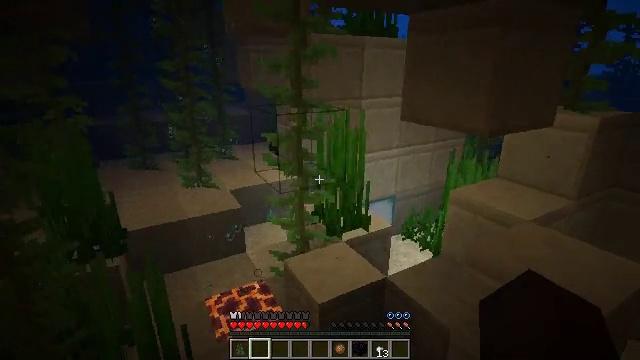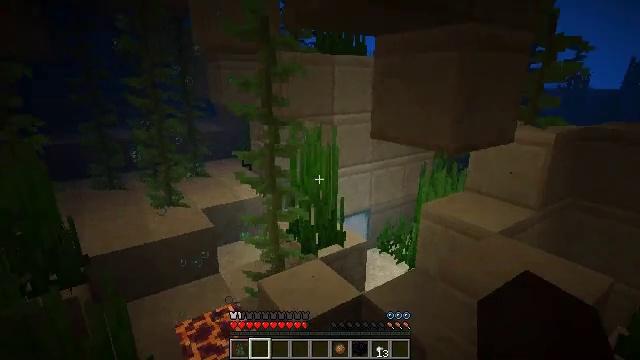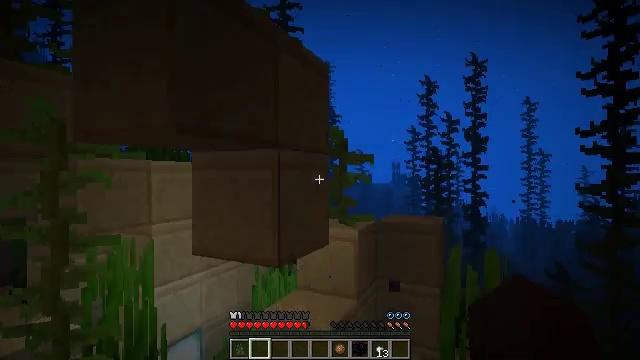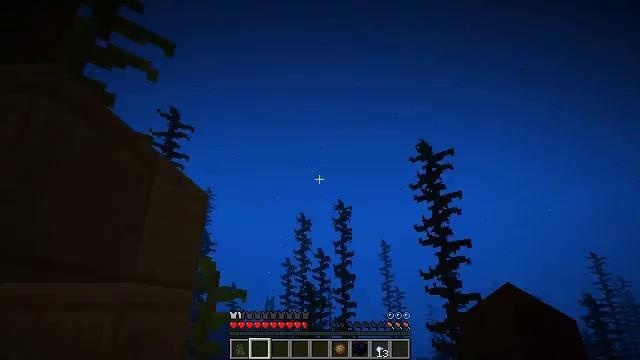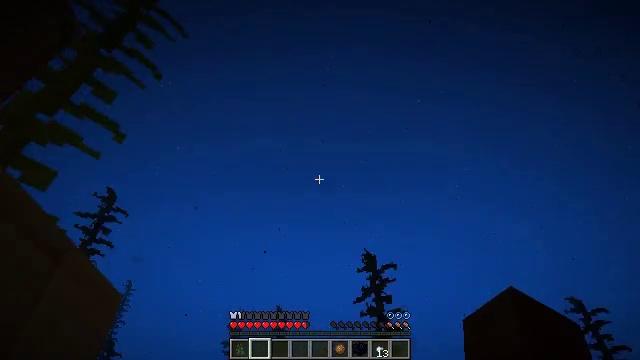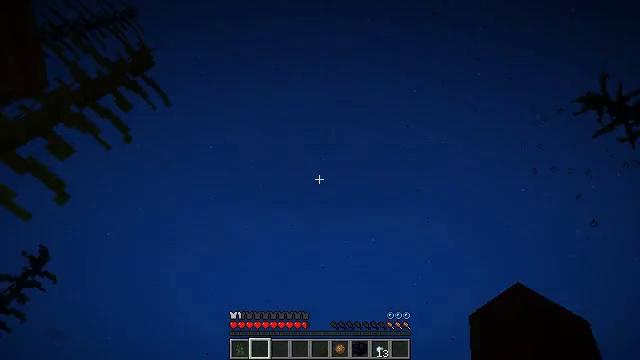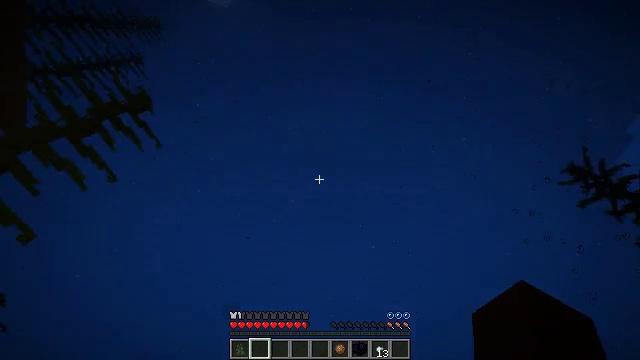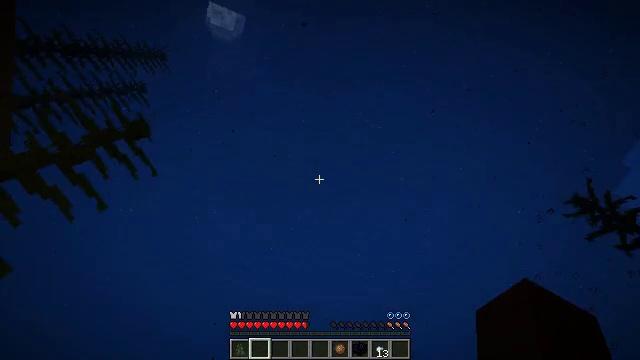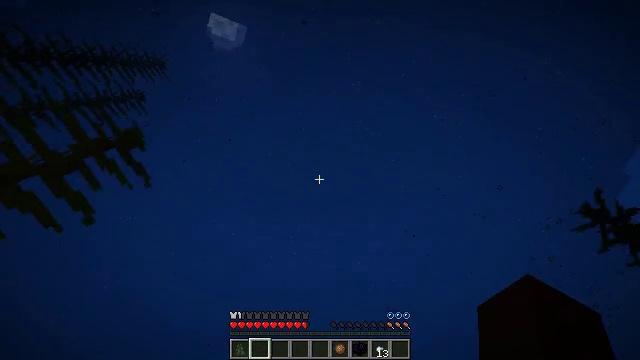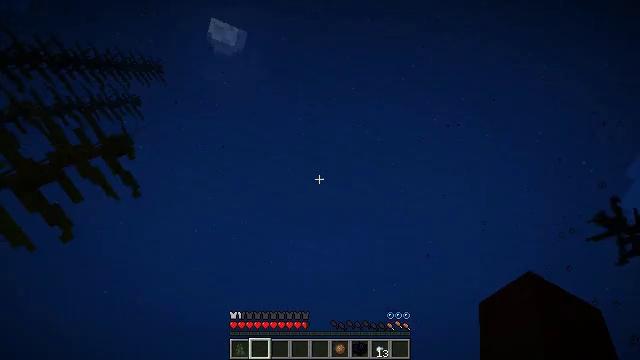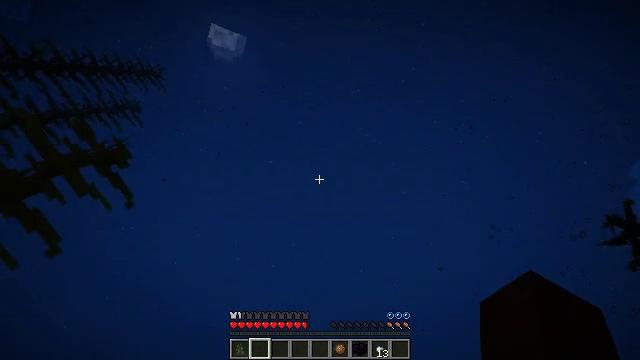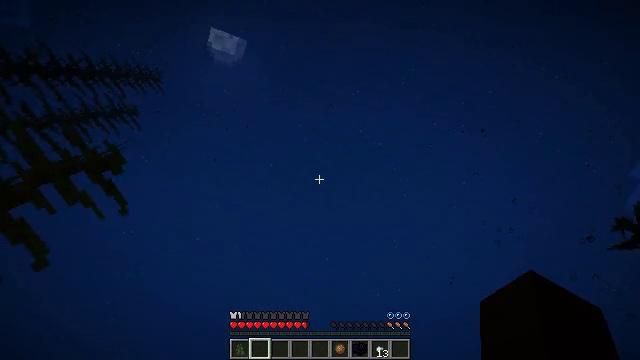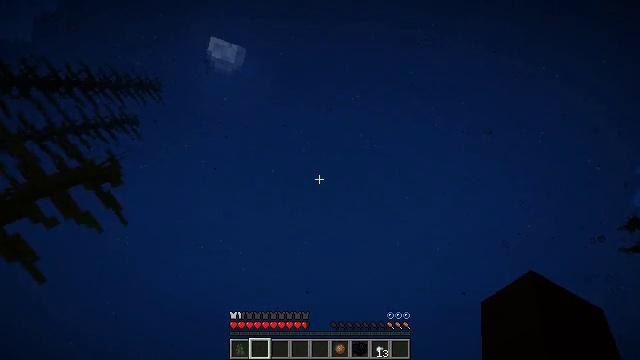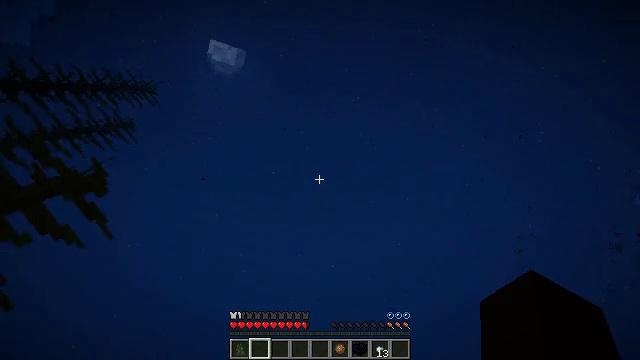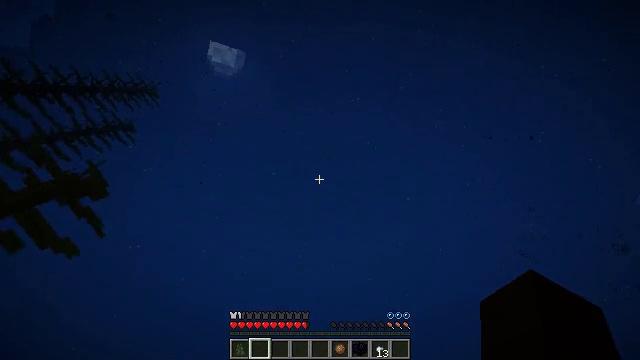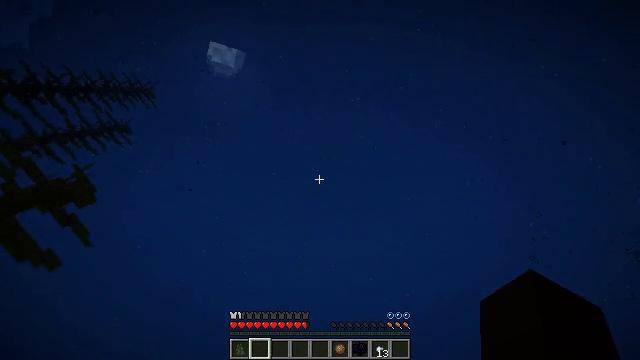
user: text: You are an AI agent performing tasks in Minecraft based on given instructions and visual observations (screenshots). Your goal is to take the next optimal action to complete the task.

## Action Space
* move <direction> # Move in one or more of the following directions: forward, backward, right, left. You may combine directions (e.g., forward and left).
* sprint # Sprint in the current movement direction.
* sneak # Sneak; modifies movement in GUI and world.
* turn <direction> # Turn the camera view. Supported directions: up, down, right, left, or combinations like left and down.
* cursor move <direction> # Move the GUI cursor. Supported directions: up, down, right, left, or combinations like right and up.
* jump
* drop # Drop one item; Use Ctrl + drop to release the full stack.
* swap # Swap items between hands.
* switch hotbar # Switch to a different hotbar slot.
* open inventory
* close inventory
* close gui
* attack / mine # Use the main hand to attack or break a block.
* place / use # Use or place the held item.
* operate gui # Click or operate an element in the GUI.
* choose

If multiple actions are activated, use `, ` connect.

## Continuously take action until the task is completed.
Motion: motion action
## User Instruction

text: Mine the sea lantern from the ocean monument.
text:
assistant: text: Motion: move right, turn right and up, jump
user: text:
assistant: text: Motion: turn right and up, jump
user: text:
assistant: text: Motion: turn right and up, jump
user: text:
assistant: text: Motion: turn right and up, jump
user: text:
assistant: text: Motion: turn right and up, jump
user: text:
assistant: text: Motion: turn right and up, jump
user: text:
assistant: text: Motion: turn up, jump
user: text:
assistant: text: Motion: turn up, jump
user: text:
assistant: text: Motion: jump
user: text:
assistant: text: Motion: jump
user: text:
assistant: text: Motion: jump
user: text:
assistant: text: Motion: sprint, turn left, jump
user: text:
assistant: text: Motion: sprint, jump
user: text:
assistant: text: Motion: sprint, jump
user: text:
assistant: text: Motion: sprint, jump
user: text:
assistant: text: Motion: sprint, jump
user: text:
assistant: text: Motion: sprint, jump
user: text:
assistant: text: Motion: sprint, jump
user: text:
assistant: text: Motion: sprint, jump
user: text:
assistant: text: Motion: sprint, jump
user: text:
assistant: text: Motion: sprint, jump
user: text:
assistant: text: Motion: sprint, jump
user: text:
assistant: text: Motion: sprint, jump
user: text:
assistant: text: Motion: sprint, jump
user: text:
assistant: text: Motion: sprint, jump
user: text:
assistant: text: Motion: sprint, jump
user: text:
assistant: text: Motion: sprint, jump
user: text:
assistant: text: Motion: sprint, jump
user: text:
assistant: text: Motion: sprint, jump
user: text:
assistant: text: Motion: sprint, jump